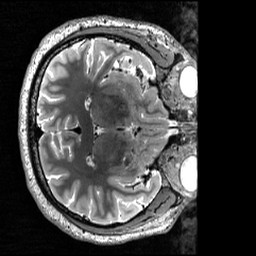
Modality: T2w
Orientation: axial
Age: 21
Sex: male
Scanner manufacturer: siemens
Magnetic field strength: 3 T
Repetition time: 3.2 s
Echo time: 0.566 s